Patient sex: F
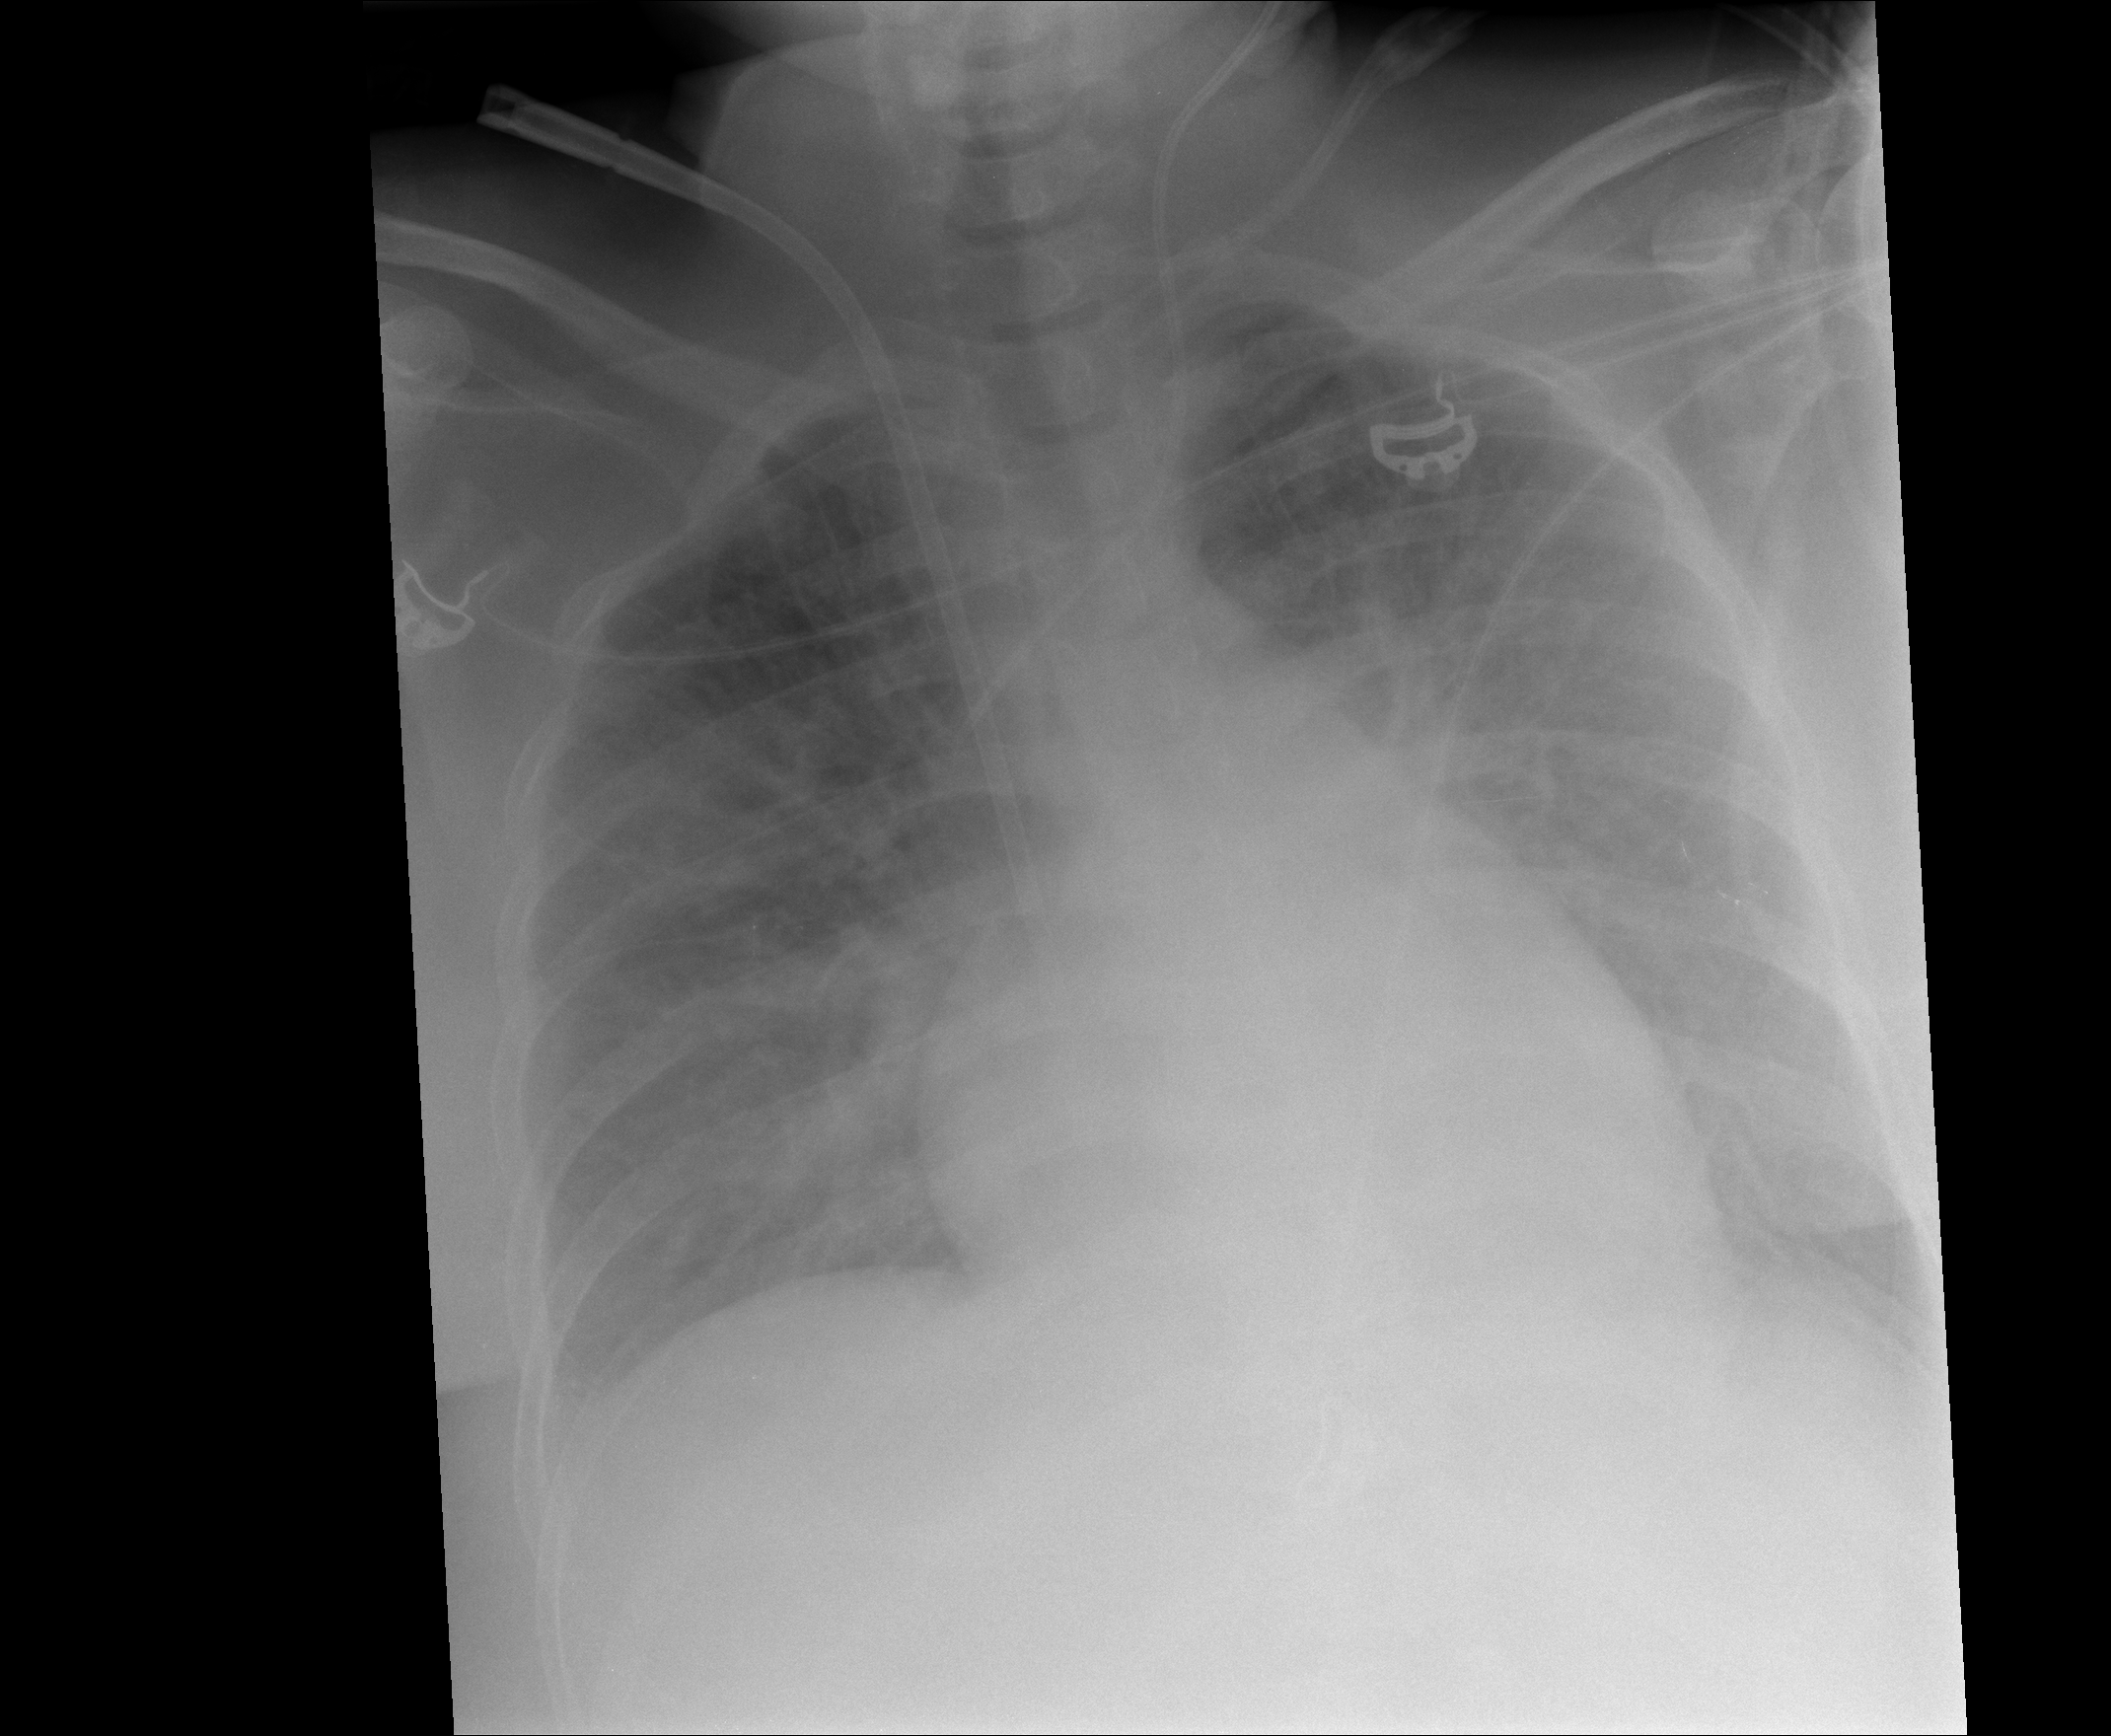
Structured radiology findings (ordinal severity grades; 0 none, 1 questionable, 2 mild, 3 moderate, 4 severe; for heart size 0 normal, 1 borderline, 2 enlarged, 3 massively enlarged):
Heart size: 1
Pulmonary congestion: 2
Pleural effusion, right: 2
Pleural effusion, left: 2
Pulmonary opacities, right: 0
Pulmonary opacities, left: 2
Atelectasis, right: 2
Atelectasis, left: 2